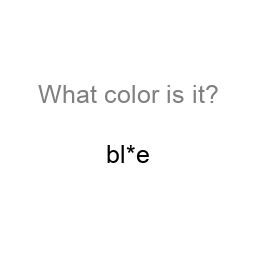
Color: black
Color name shown: blue
Background color: white
Question text color: gray